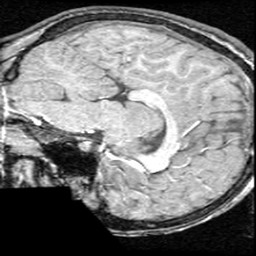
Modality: T1w
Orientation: sagittal
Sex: female
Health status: ill
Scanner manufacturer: ge
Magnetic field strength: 1.5 T
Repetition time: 21 s
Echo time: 0.008 s